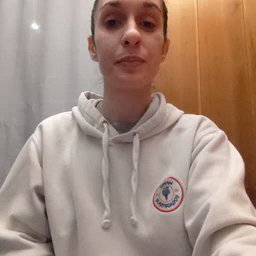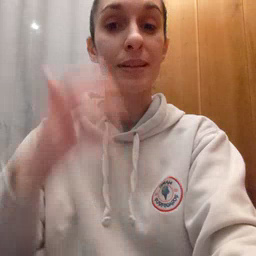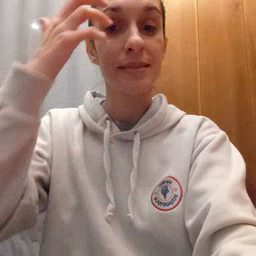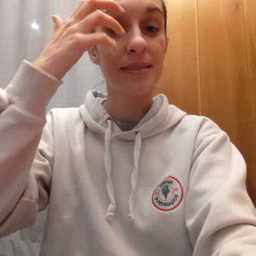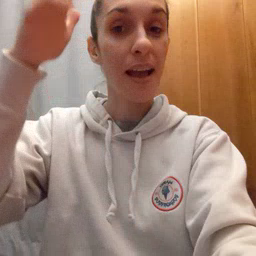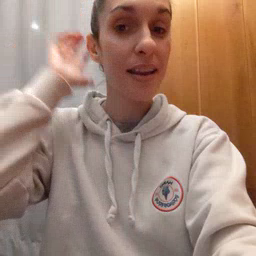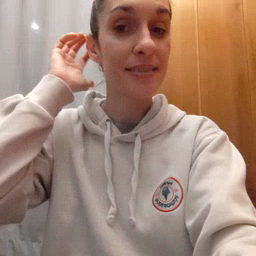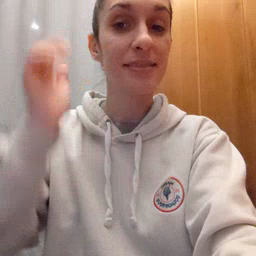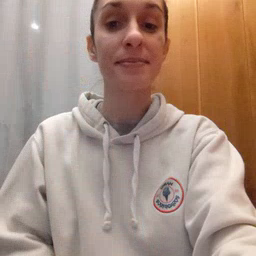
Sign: lion